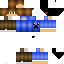
A male skeleton skin with dark skin, wearing brown bald dressed in a blue armor chest and brown pants, featuring a closed mouth.